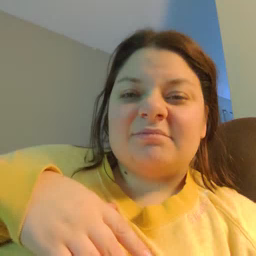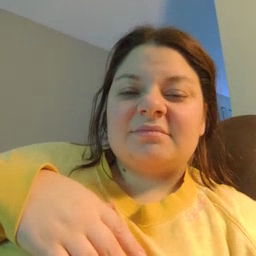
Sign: all